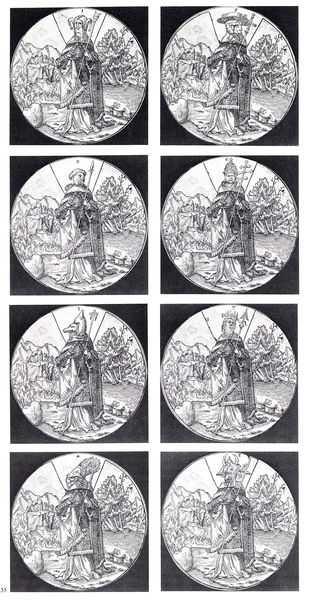
Titel: Die wechselnden Gesichter der Kirche
Institution: (Seriendruck)
Schlagwörter: baum, himmel, kampf, mann, schatten, weiß, landschaft, menschen, grau, hintergrund, hut, hüte, köpfe, licht, männer, schwarz, vordergrund, zeichnung, bart, kappe, mützen, federn, rahmen, silber, bild, horn, felder, kirche, boden, figur, gewand, kutte, mantel, pose, gewänder, personen, krone, kreis, rund, relief, fahnen, stab, fahne, berge, grafik, figuren, bischof, könig, lanze, papst, symmetrie, photographie, kreuz, porträts, druck, schwarz-weiss, stich, schwert, waffen, plakette, soldat, kreise, helm, medallien, kardinal, entwurf, portraits, ritter, photo, reihung, quadrate, triumph, helme, priester, mönch, bischöfe, geistliche, lanzen, mitra, mönche, tiara, stapel, heilige, speer, speere, gestrüpp, kupferstich, reliefs, athene, quadrat, acht, münze, medaillons, tierköpfe, münzen, würdenträger, vignetten, medaillen, numismatik, sw, 8, medalien, bischo